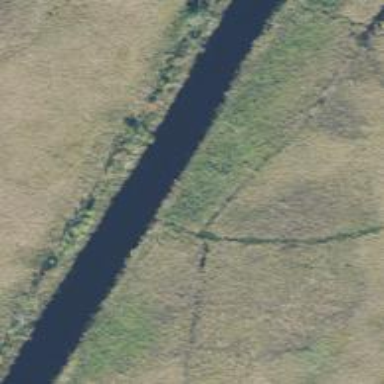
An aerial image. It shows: Canal.